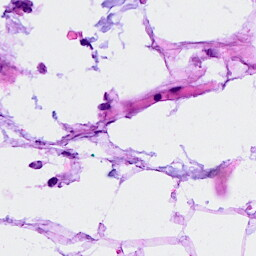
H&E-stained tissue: Breast